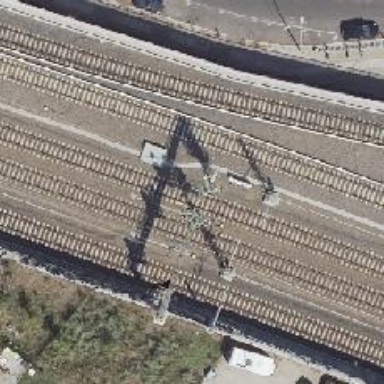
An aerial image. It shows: Railway signal.